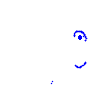
Particle: kaon